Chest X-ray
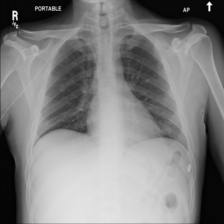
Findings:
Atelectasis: negative
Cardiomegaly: negative
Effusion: negative
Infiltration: negative
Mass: negative
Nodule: negative
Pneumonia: negative
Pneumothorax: negative
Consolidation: negative
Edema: negative
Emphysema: negative
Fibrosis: negative
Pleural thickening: negative
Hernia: negative